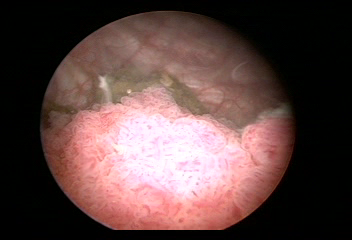
Modality: WLC
Class: Malignant
Subclass: LowGradePapillary
Lesion: L1
Stage: Ta
Morphology: Papillary
Bladder cancer association: Yes
Annotated structures: Tumor